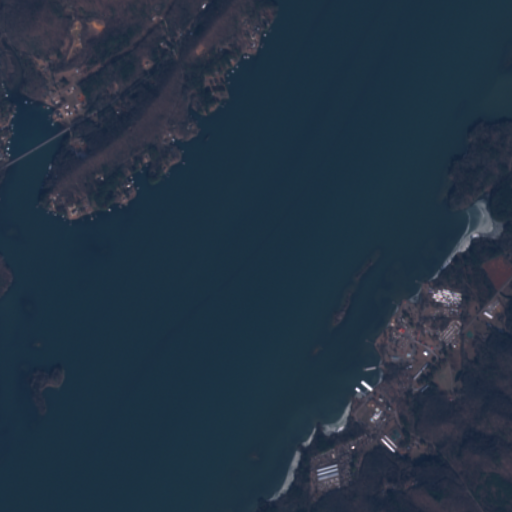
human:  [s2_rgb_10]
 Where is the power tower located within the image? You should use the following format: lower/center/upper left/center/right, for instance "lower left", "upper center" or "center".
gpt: The power tower is located in the upper left of the image.
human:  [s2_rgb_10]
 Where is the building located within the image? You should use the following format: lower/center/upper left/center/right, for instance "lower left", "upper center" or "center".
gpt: The building is located in the upper left of the image.
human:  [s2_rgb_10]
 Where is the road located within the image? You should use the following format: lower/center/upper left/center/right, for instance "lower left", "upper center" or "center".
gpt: There is no road in the image.